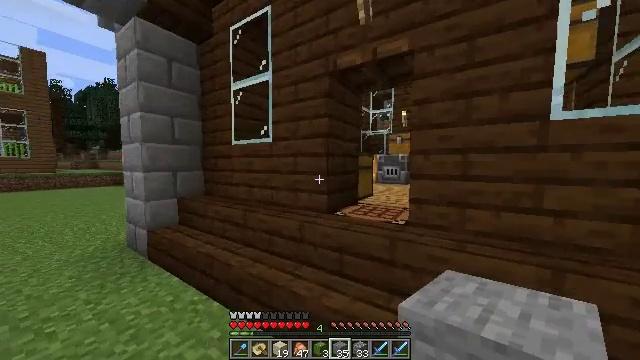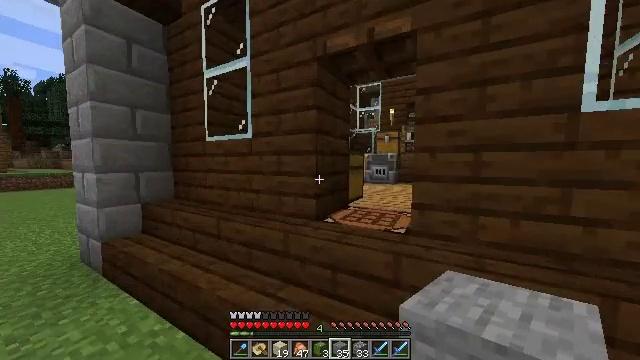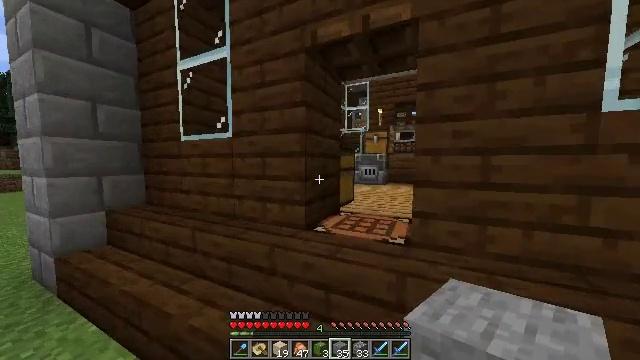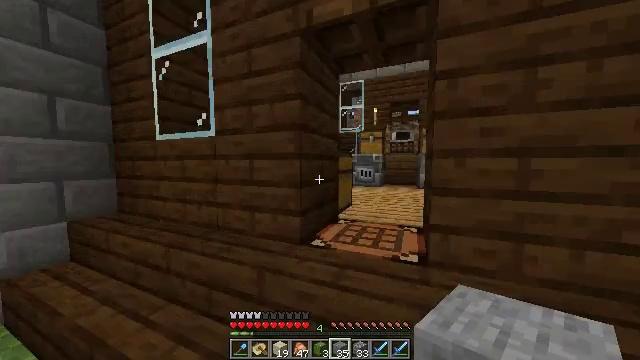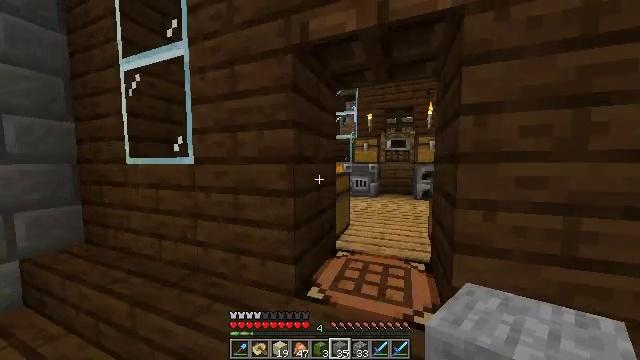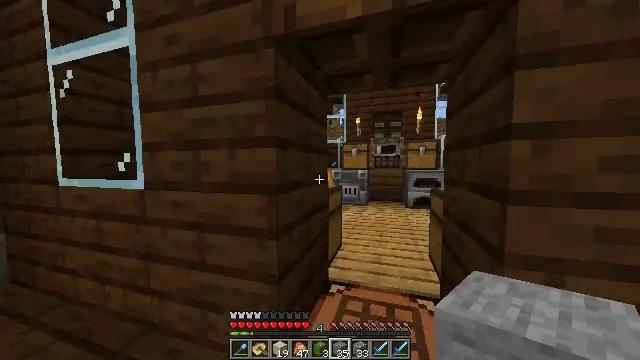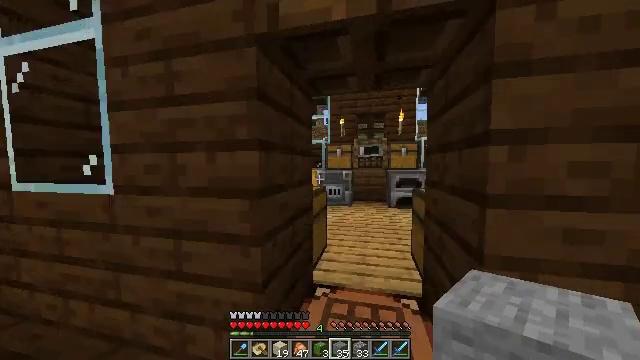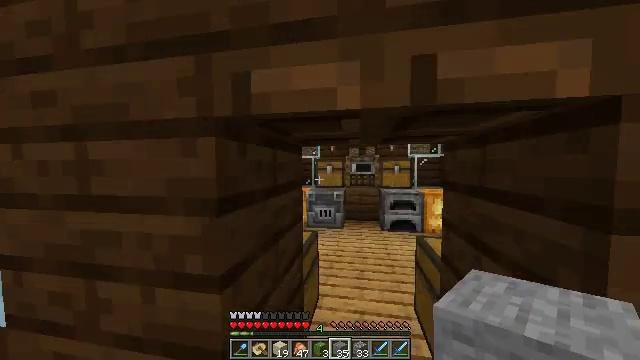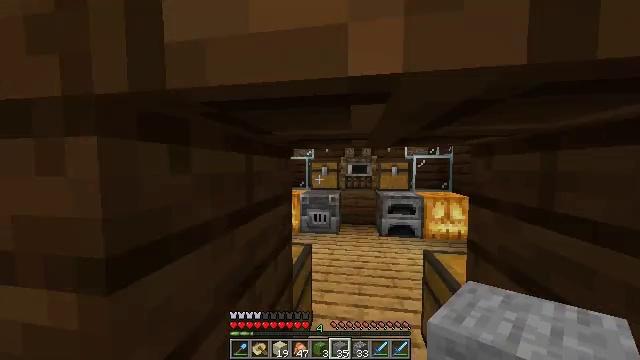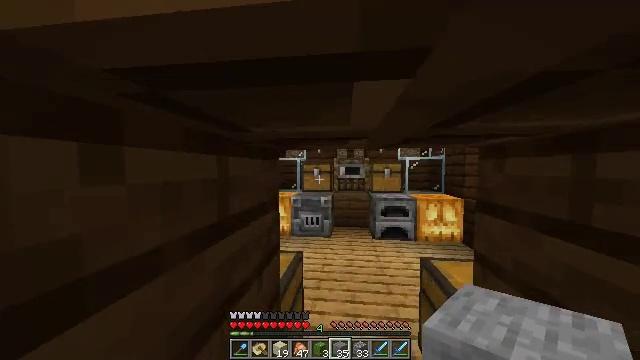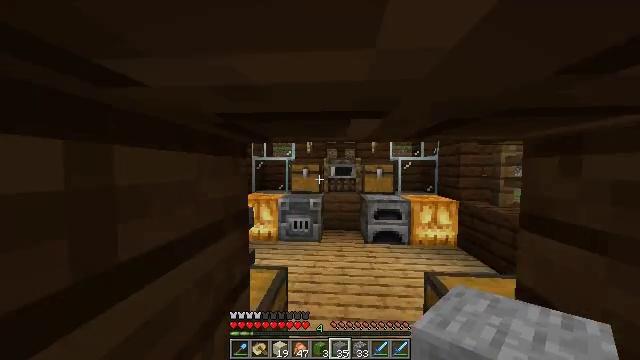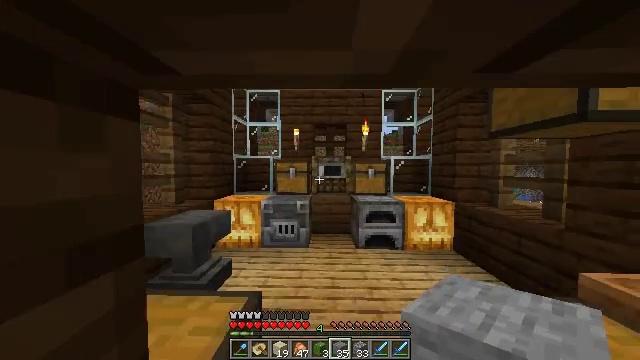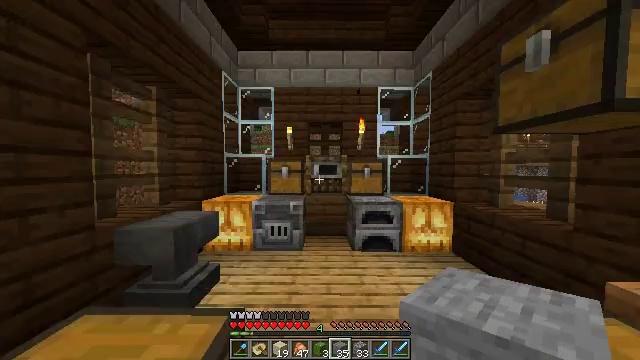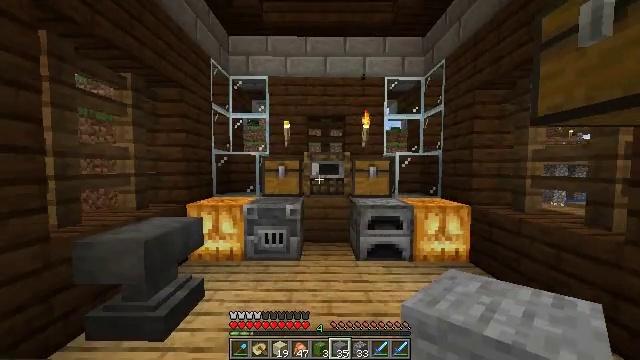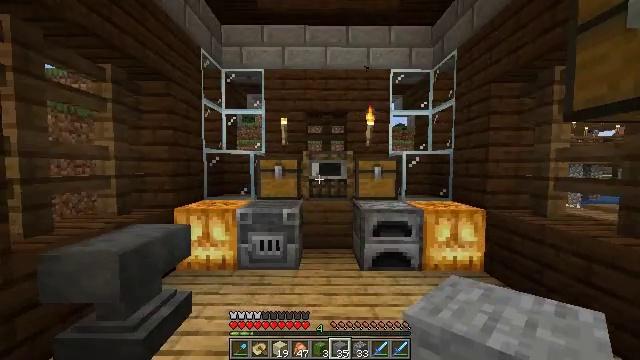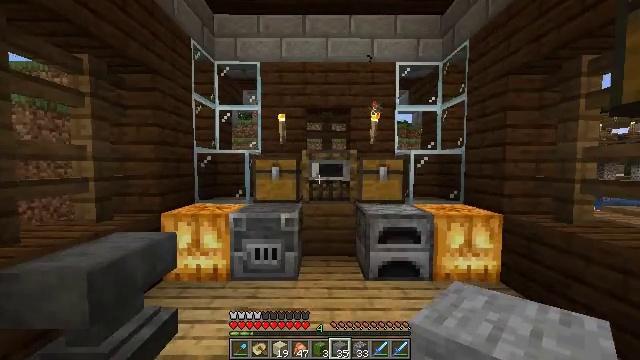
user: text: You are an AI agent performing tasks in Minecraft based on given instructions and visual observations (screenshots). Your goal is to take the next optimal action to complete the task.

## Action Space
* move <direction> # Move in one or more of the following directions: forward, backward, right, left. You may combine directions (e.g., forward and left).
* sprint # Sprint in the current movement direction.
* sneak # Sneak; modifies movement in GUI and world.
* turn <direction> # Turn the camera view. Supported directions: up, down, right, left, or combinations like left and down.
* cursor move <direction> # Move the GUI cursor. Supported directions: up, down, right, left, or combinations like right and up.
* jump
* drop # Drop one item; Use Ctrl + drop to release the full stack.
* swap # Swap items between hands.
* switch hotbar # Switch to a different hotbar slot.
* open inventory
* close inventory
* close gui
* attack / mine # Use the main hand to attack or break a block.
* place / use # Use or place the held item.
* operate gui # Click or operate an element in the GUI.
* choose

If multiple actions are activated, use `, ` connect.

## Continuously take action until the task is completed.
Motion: motion action
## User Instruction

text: Gather sweet berries from the bush.
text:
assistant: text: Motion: move forward, turn right
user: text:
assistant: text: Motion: move forward, turn right
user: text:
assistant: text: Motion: move forward, sprint, turn right
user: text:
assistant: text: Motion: move forward, sprint, turn right
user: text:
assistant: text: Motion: move forward, sprint, turn right
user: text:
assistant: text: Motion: move forward, sprint, turn right
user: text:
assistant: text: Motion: move forward, turn right
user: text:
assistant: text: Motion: move forward, turn right
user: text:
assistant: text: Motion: move forward, sprint, turn right
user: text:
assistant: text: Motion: move forward, sprint, turn right
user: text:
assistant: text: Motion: move forward, sprint, turn right
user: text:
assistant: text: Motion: move forward, sprint, turn right
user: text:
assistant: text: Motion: move forward
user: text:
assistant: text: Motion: move forward
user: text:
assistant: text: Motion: move forward
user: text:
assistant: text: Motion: move forward
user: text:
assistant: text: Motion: move forward, turn left
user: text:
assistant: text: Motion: move forward, turn left
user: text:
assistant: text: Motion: move forward, turn left
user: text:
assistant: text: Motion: move forward, turn left and down
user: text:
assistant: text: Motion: move forward, turn left and down
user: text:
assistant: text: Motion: move forward
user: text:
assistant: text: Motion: use / place
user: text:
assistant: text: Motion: use / place
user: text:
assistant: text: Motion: use / place
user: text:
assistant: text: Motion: use / place
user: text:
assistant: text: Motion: use / place
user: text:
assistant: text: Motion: no_op
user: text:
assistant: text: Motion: no_op
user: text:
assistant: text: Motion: no_op